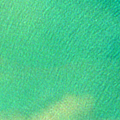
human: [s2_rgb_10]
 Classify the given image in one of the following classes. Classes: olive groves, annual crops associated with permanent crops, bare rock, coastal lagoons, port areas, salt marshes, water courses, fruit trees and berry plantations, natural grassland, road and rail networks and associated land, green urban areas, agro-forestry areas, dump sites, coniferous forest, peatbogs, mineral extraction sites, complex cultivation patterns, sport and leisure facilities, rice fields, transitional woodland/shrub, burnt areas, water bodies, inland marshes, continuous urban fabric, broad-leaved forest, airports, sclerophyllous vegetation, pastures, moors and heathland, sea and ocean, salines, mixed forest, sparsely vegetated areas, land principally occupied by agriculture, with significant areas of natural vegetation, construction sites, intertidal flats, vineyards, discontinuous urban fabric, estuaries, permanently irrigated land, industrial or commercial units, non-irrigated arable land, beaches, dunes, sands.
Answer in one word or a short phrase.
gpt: sea and ocean